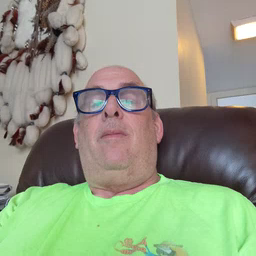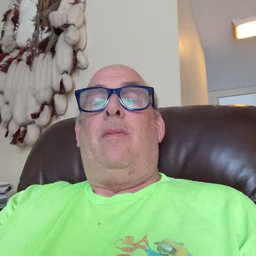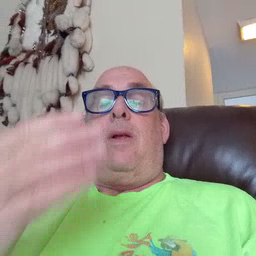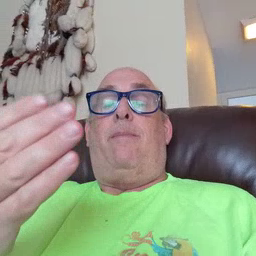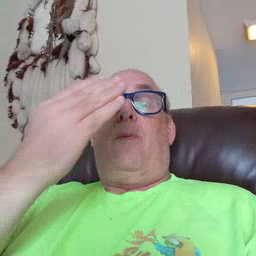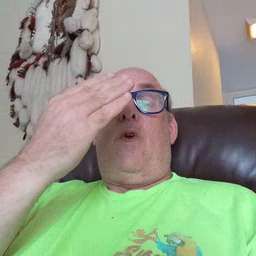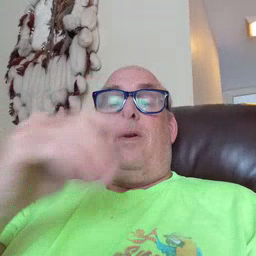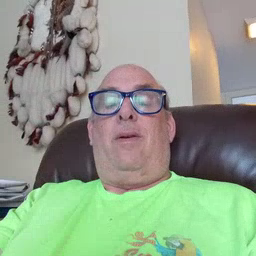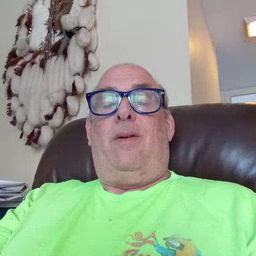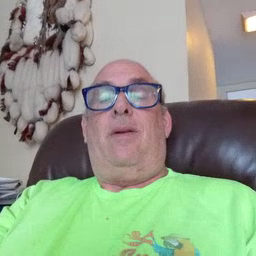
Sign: morning